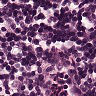
Metastatic tissue present: no